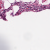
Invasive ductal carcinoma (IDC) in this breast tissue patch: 0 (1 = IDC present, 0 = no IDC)